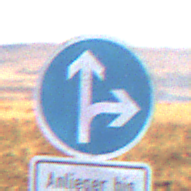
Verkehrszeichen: VorgeschriebeneFahrtrichtungGeradeausOderRechts
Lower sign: SonstigeFahrzeugePersonengruppenFrei3
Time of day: MorningAfternoon
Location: Outdoor (Nature)
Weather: Clear
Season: NotSpecified
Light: Natural